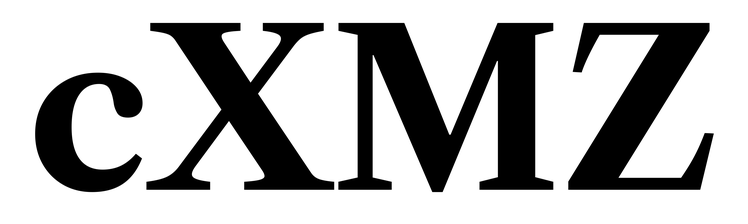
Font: LibreCaslonText_Bold